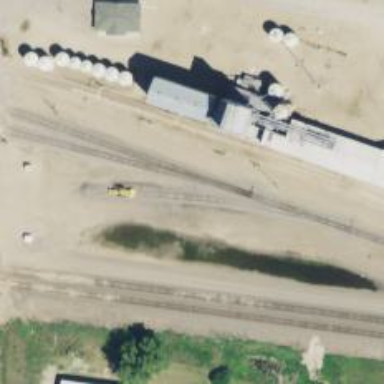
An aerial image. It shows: Railway siding with rails.